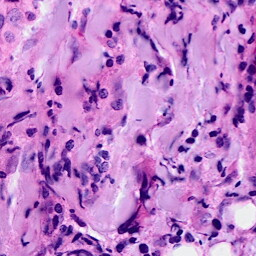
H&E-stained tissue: Breast